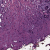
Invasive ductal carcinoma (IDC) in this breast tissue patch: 0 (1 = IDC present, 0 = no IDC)